Question: I started a little side project in unity several weeks ago, and intellisense was working just fine. It had been working since I switched my unity code editor to VSCode long before I started this project. I went to work on it a little today and it was just gone. The only suggestions it gave me were words it had already seen, i.e. C# methods I'd used like AddLast from a LinkedList or a few method names from my own classes I'd referenced.
Every suggestion was either marked with the little "abc" tag instead of the icons indicating whether they were properties or methods, or the suggestion was a method related to unity with a missing icon.

This is especially weird, because I have a "duplicate" project on my laptop that I carry with me on campus so I can jot ideas down the second I get them. Everything is the same between both devices, the same project settings, the same preferences, the same VSC environments, the same extensions, settings, preferences, and packages.
I've been reading threads for hours, and nothing has worked from any of them! Fresh install of C# dev kit, eliminating sln/csproj files and regenerating them from preferences, changing .net compatibility level, pointing omnisharp "in the right direction," and hours of watching unity, vscode, and my desktop shut down and reboot just to name a few.
Thanks in advance for any helpful pointers, proof I belong in a mental ward, or both!
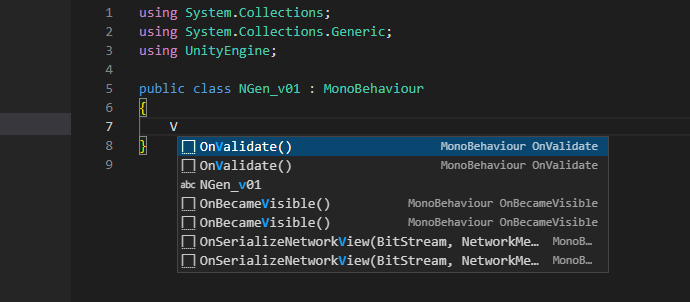
Answer: I found the issue
Modern C# extension updates with vs code don't support unity.
<URL>
Following the issue's heed, I turned off modern net with omnisharp while using extension version 1.25. Then, I updated my vs code package to the latest version (1.2.5 as of writing) and regenerated all project files from preferences (having vs code set as the designated editor).
All credit to sleepysheepy for pointing me in this direction